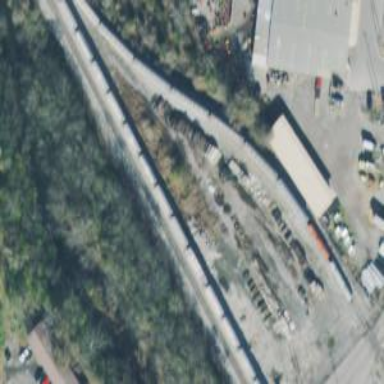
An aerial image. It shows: Railway siding with rails.